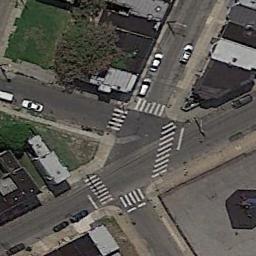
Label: intersection